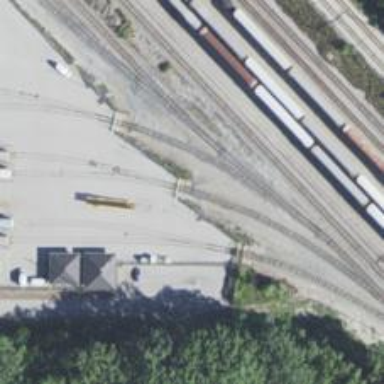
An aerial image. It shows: Railway siding for service.